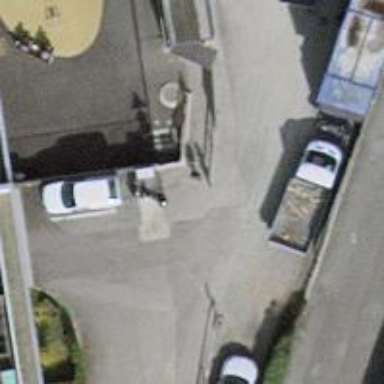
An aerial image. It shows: Pedestrian road with asphalt surface.